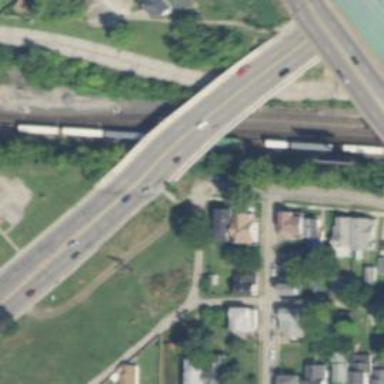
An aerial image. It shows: Primary highway with bridge.